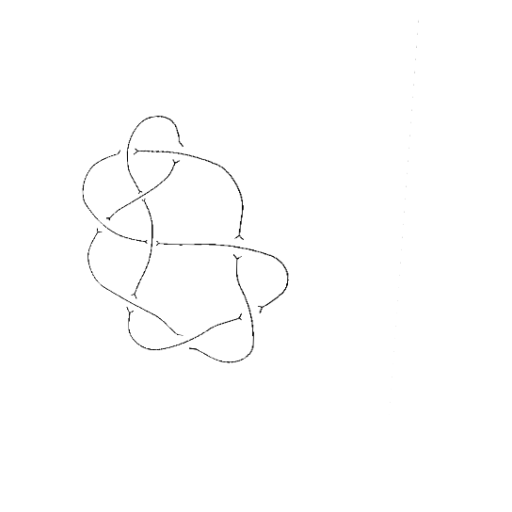
Crossing number: 9